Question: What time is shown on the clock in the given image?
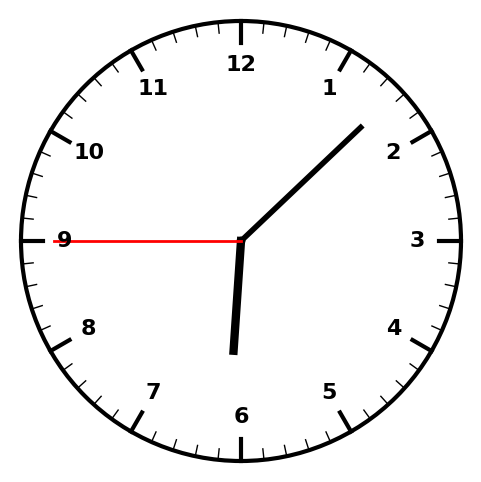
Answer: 06:07:45